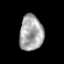
Tissue: prostate
Cell type: T cells
Senescence score: 0.3327
Nuclear area (px): 820
Mean DAPI intensity: 166.333